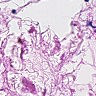
Metastatic tissue present: no